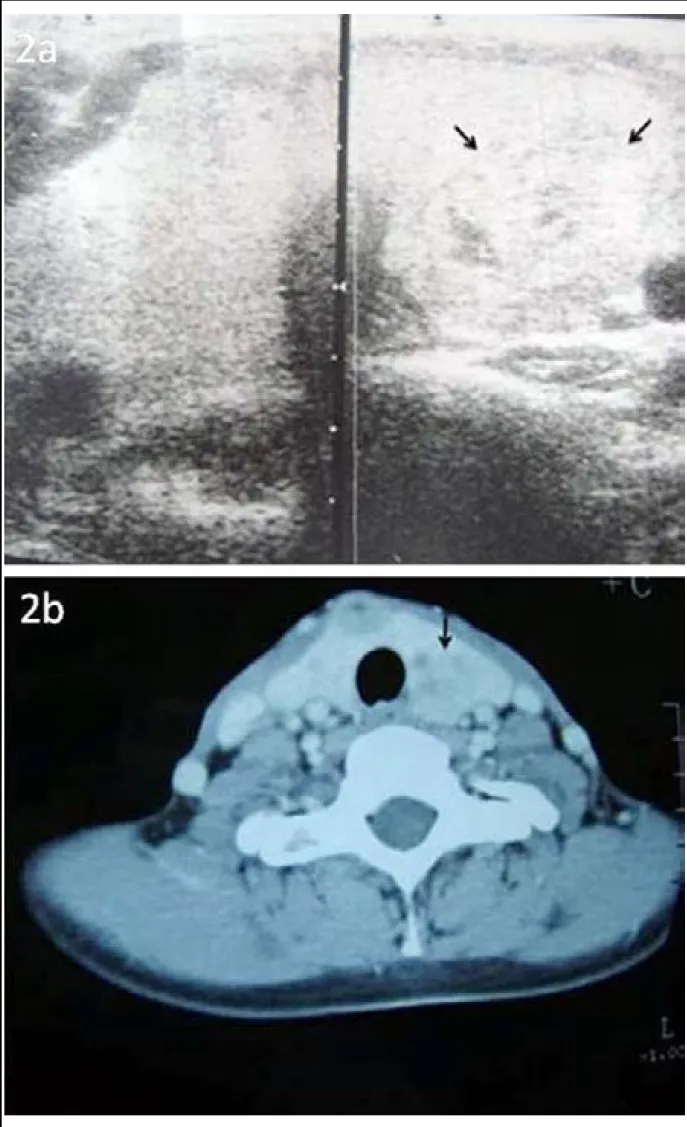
Thyroid ultrasound displaying a solitary heterogeneous nodule which is 55 X 51 mm in size. Fig.2b: Computerize tomography imaging of the neck demonstrating the same thyroid nodule.
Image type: radiology (ct)